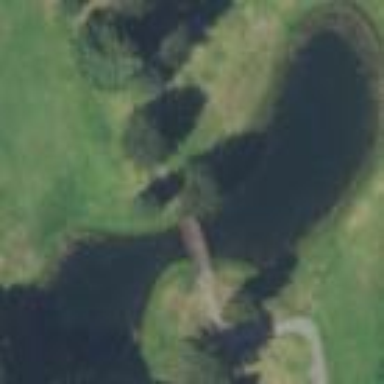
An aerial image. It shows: Water hazard in golf course. The hazard is natural water feature.